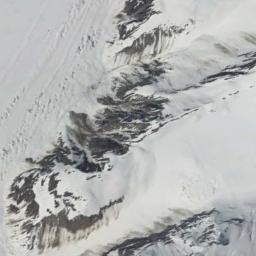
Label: snowberg